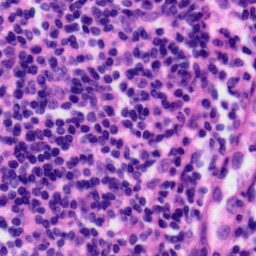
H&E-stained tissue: Tonsil